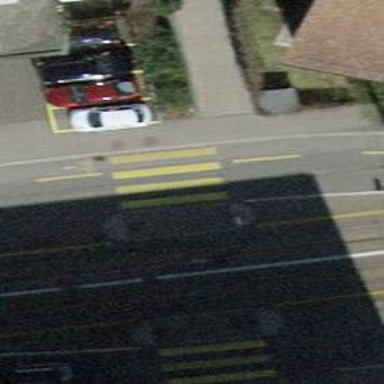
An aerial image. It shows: Kerb barrier.